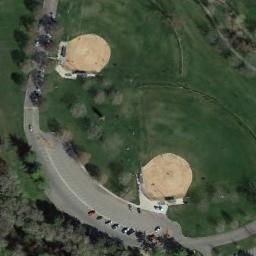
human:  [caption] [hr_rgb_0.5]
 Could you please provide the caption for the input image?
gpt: There are two baseball diamonds in the middle of grass next to many trees with a road pass by .

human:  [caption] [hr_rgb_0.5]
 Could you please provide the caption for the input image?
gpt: There are two baseball diamonds in the grass surrounded by the roads and trees .

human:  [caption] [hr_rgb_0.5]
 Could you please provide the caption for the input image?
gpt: Two baseball diamonds surrounded by some trees and a parking lot beside .

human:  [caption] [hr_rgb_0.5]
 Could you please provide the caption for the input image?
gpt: The picture shows three baseball fields and a row of black houses .

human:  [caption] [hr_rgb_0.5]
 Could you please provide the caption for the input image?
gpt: A road is next to the  two baseball diamonds .